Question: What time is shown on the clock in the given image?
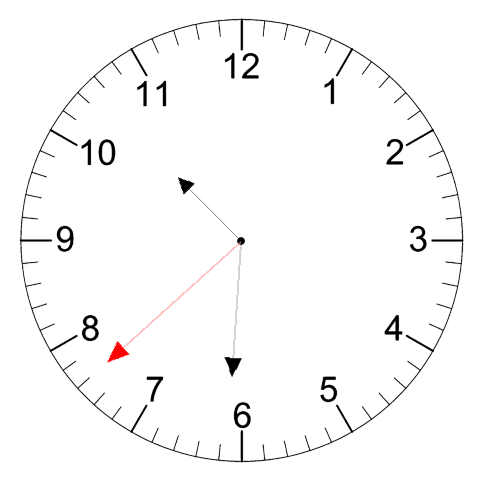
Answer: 10:30:38